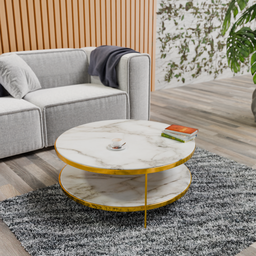
Label: furniture